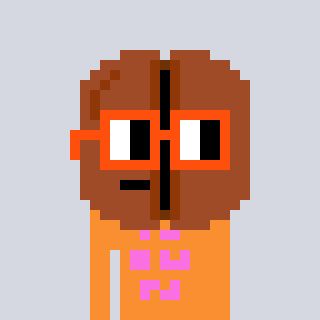
a pixel art character with square orange glasses, a coffeebean-shaped head and a orange-colored body on a cool background